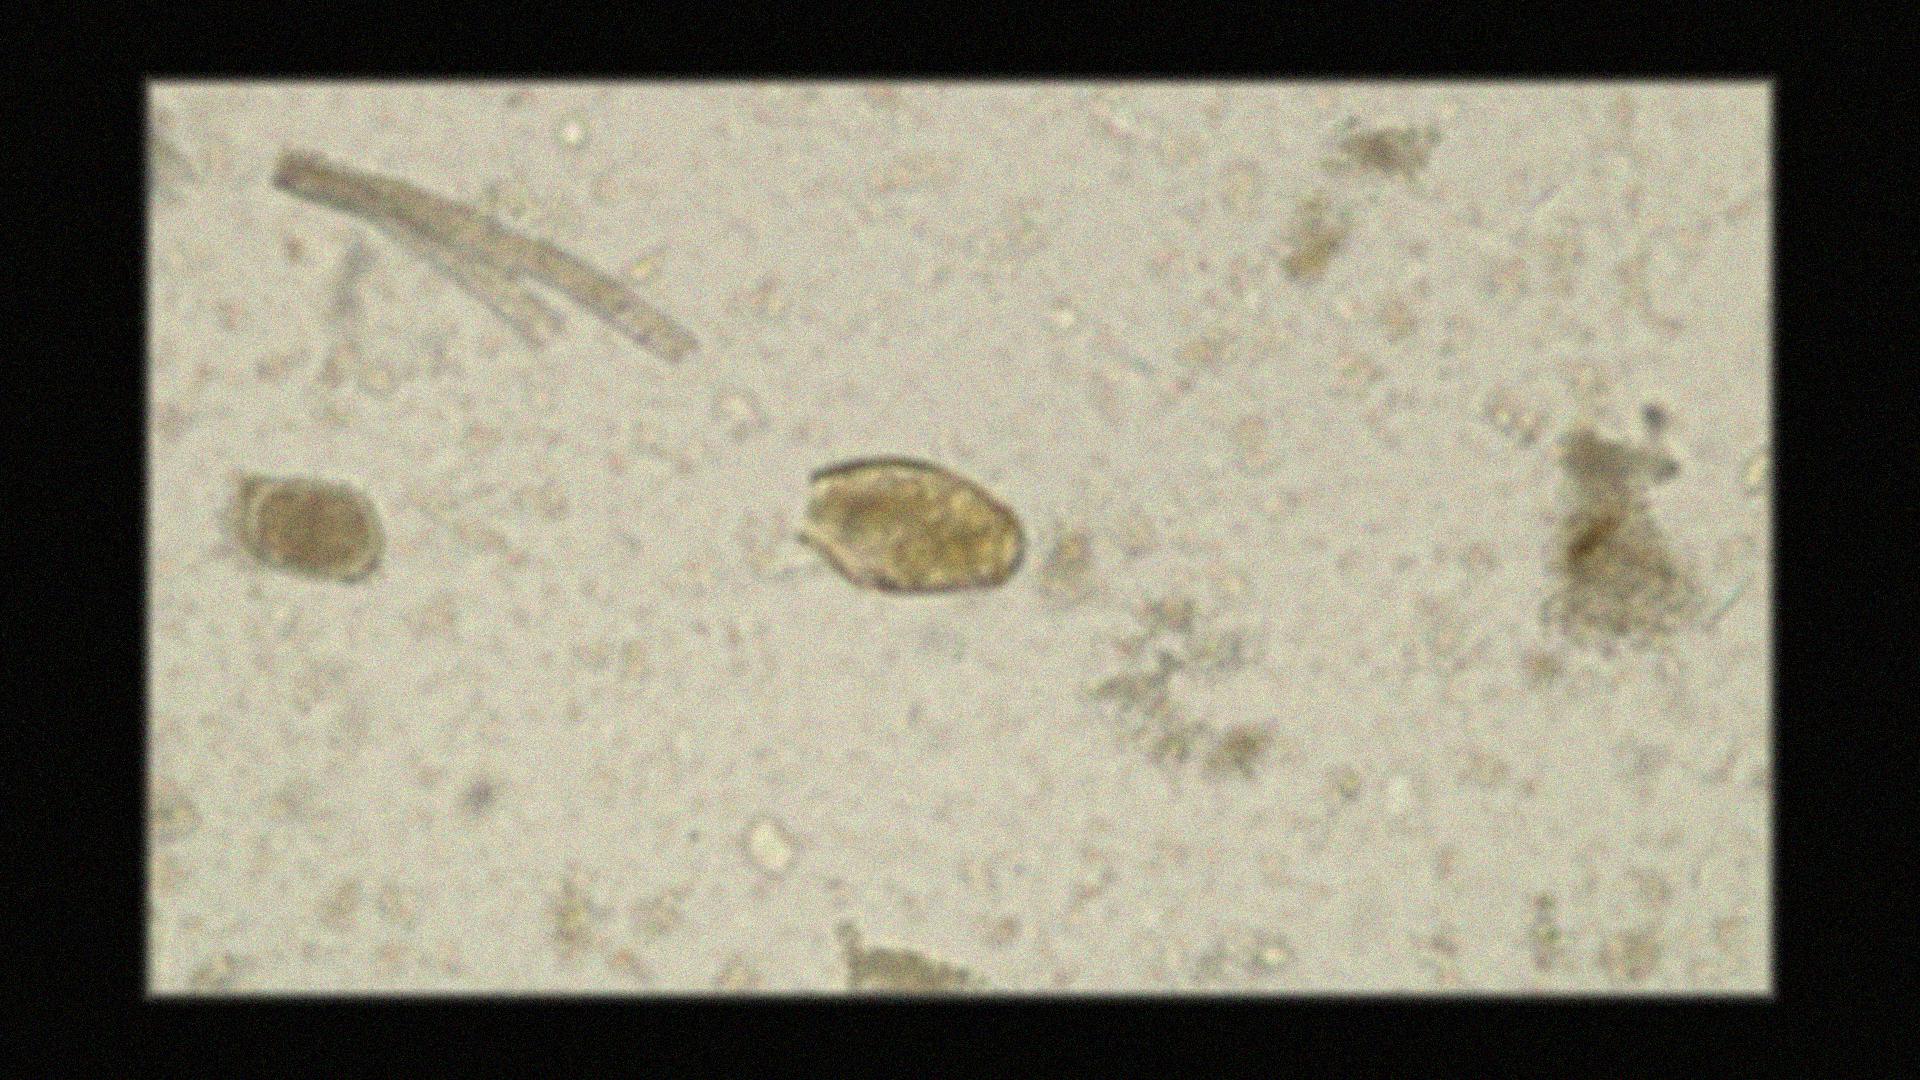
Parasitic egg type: Paragonimus spp